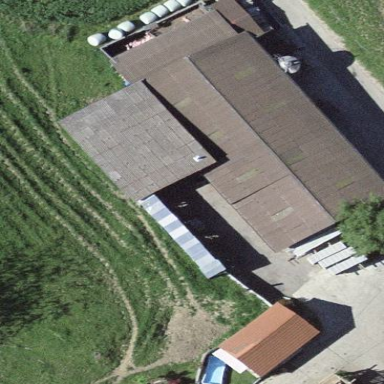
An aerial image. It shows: Shed.